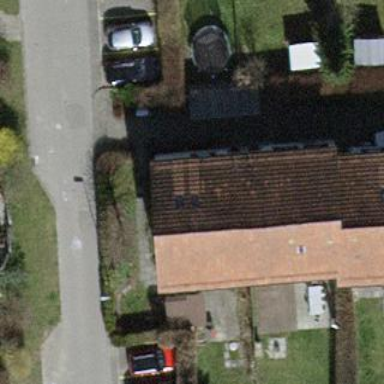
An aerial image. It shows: Building with tile roof.